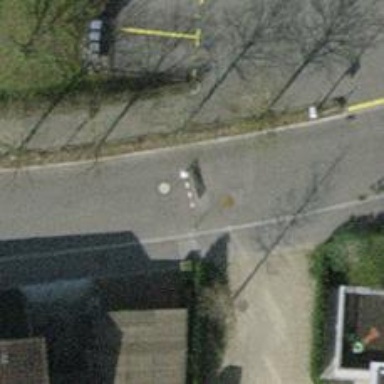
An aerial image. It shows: Swing gate.